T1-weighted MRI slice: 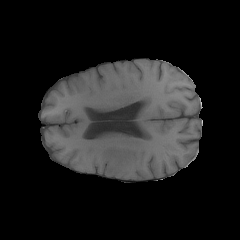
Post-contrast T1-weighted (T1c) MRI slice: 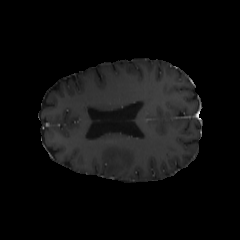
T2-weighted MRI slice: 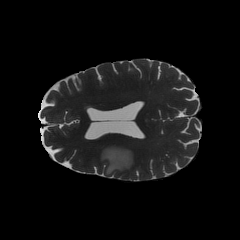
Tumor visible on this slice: yes